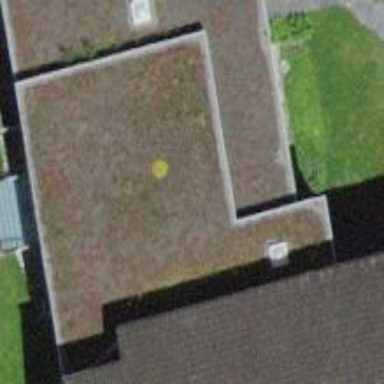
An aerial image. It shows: Building with flat roof.